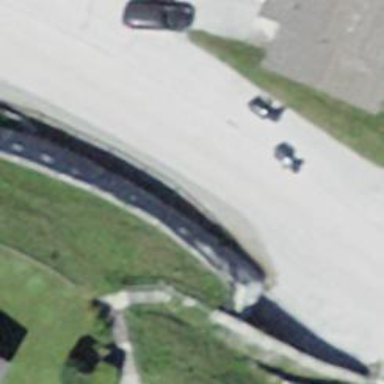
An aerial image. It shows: Stone steps along the road.